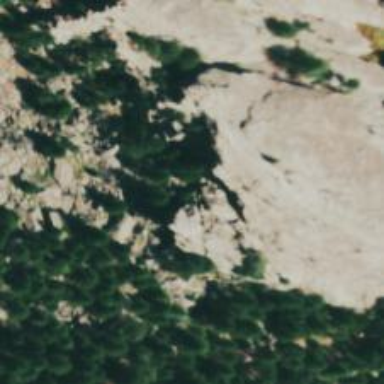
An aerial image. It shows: Natural cliff.